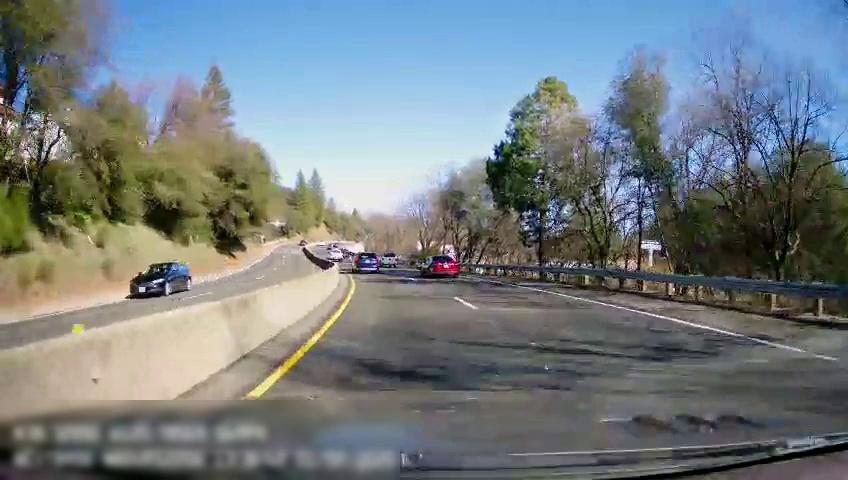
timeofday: Day
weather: Sunny
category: Drivable Space
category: Drivable Space
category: Vehicles | Truck
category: Vehicles | SUV
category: Vehicles | Car
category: Vehicles | SUV
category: Vehicles | SUV
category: Vehicles | Car
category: Lanes | Current Lane
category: Lanes | Current Lane
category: Lanes | Current Lane
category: Lanes | Opposite Lane